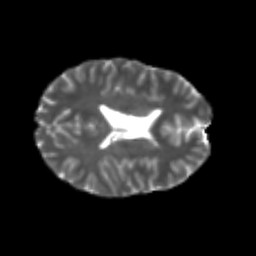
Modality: T2w
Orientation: axial
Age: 22
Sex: male
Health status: healthy
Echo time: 0.074 s